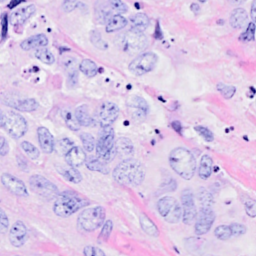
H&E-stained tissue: Breast